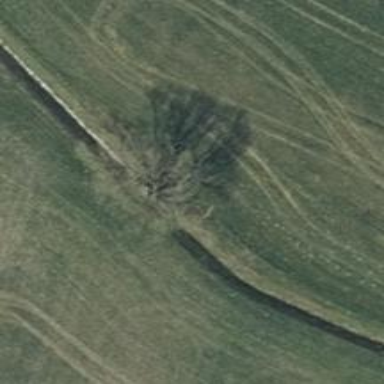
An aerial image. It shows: Deciduous tree with broadleaved leaves.